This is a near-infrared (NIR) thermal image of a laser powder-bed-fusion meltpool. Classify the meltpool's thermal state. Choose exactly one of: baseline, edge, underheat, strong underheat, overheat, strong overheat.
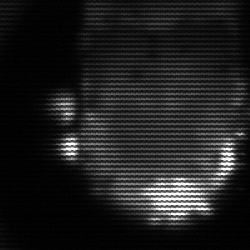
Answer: baseline